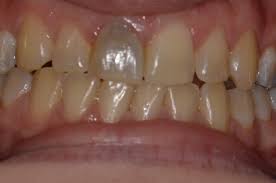
Condition: Tooth Discoloration